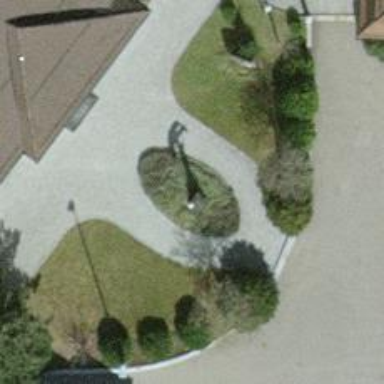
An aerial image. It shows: Historic wayside cross.